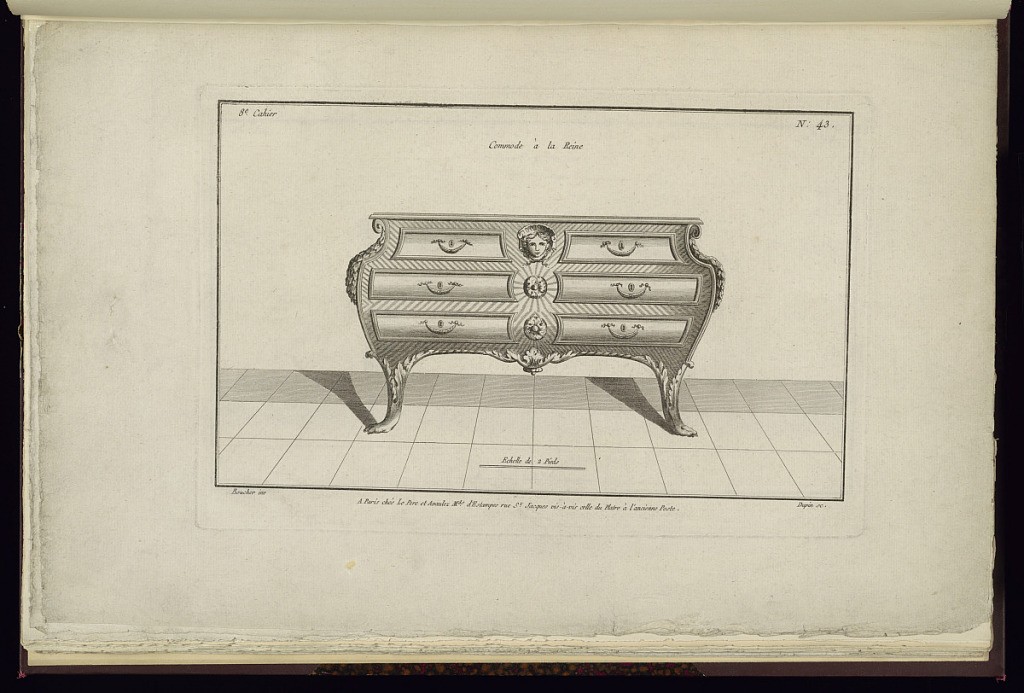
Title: Commode à la Reine
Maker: Juste-François Boucher, French, 1736 – 1782
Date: ca. 1775
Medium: Engraving on off white laid paper
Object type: Print
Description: Design for a curved dresser with six drawers, carved with ornament motifs including a mascaron, rosettes, scrolls, leaves, and drapery. The feet of the dresser are lion feet. The plate is signed.